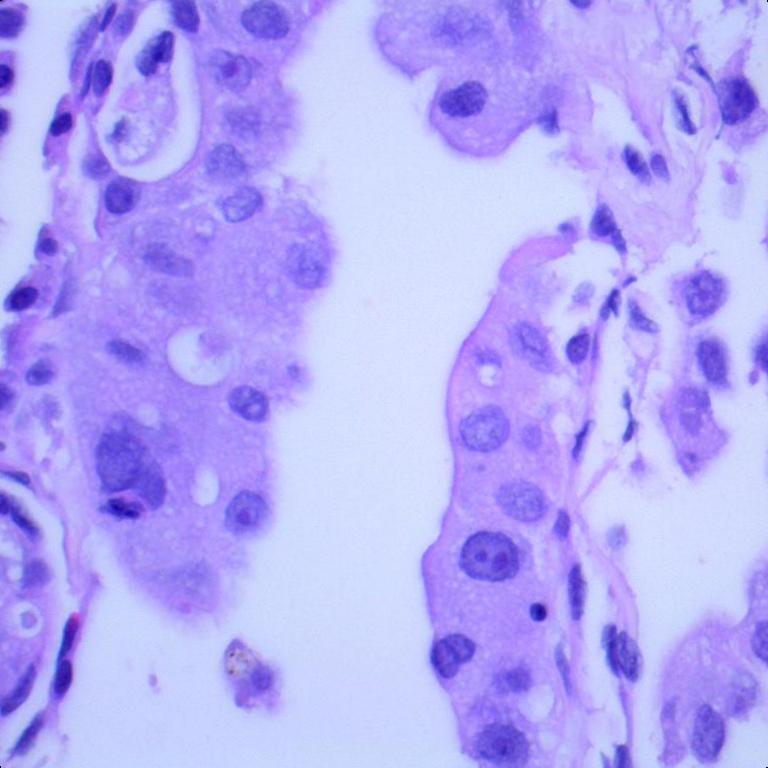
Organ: lung
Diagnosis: adenocarcinomas